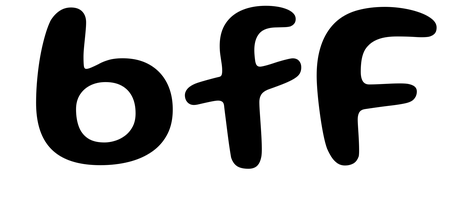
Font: Gluten_Medium